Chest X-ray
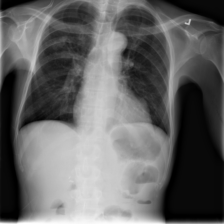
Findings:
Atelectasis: negative
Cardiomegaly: negative
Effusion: negative
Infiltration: negative
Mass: negative
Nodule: negative
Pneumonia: negative
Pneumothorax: negative
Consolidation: negative
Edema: negative
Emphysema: negative
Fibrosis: negative
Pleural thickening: negative
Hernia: negative